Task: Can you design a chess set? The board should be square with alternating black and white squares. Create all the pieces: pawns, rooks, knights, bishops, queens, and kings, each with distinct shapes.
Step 1765:
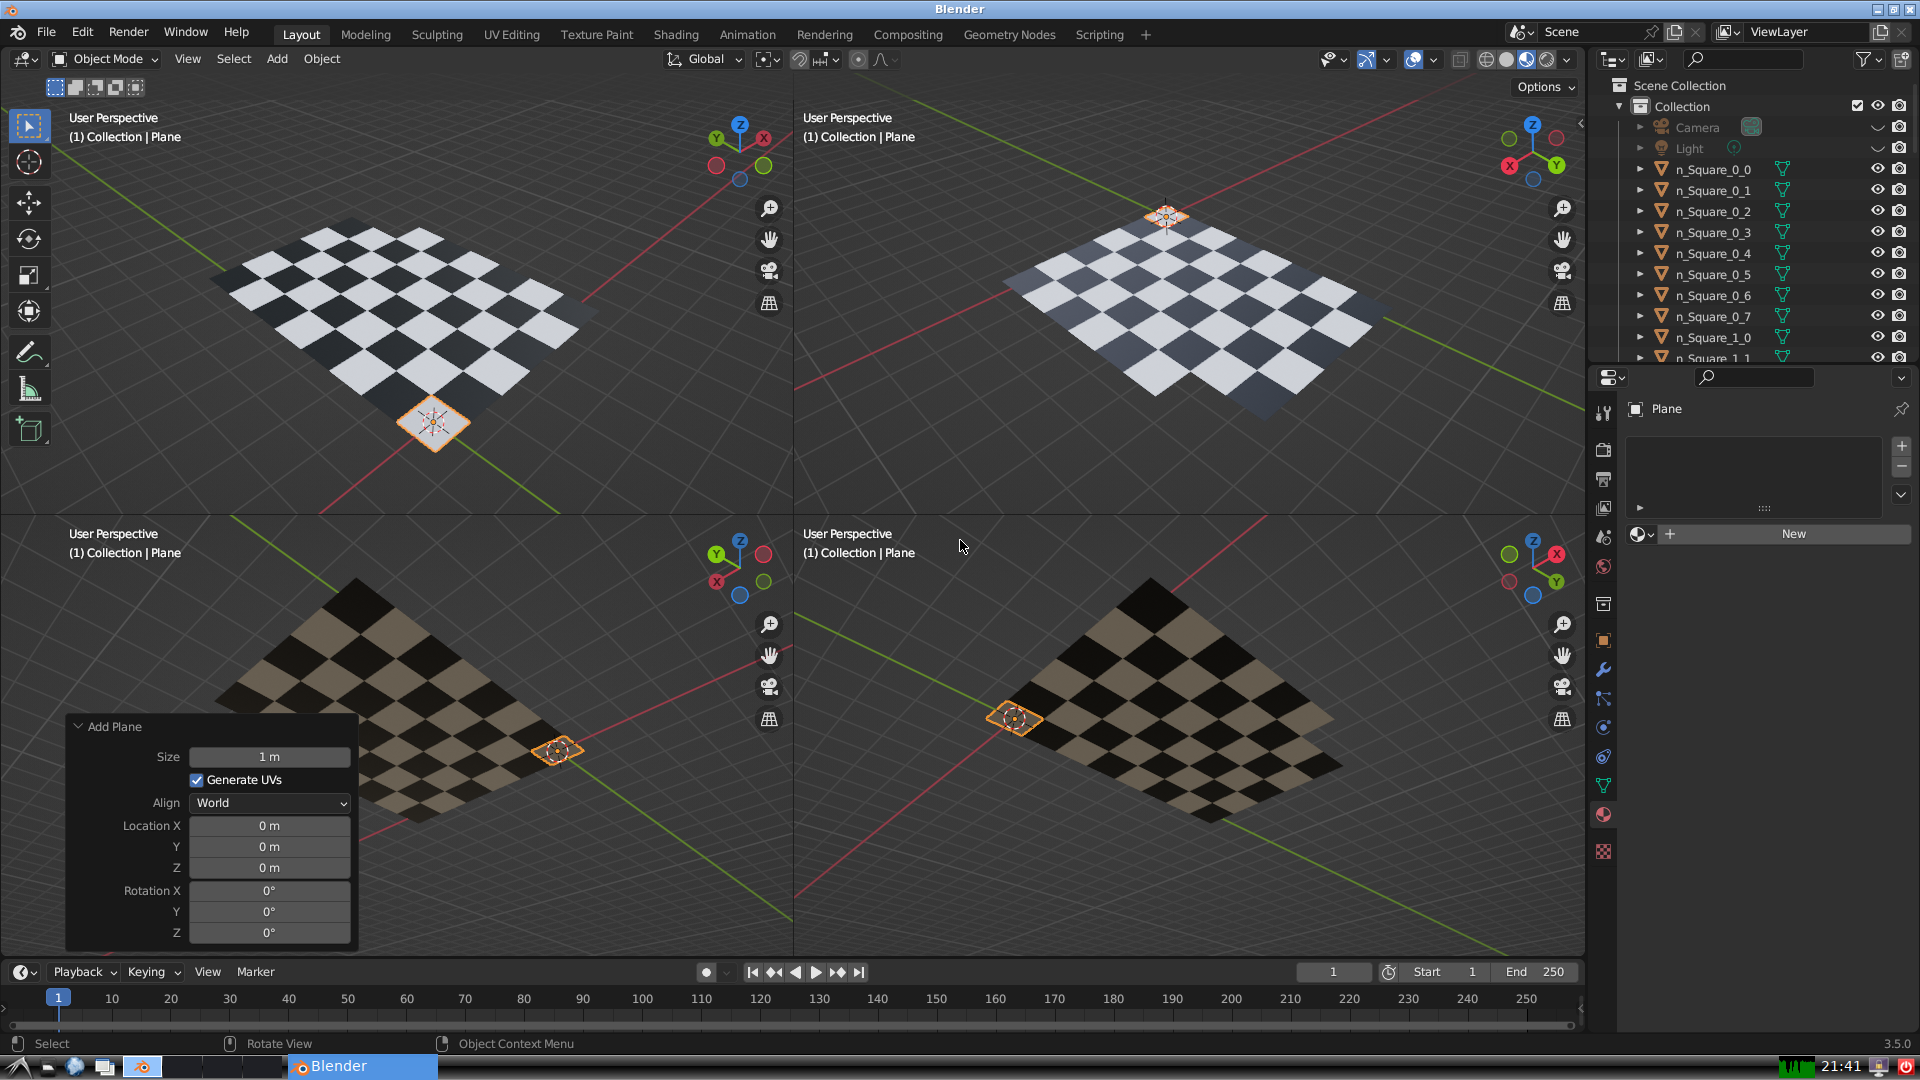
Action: {"key_press": ['Ctrl, Home']}